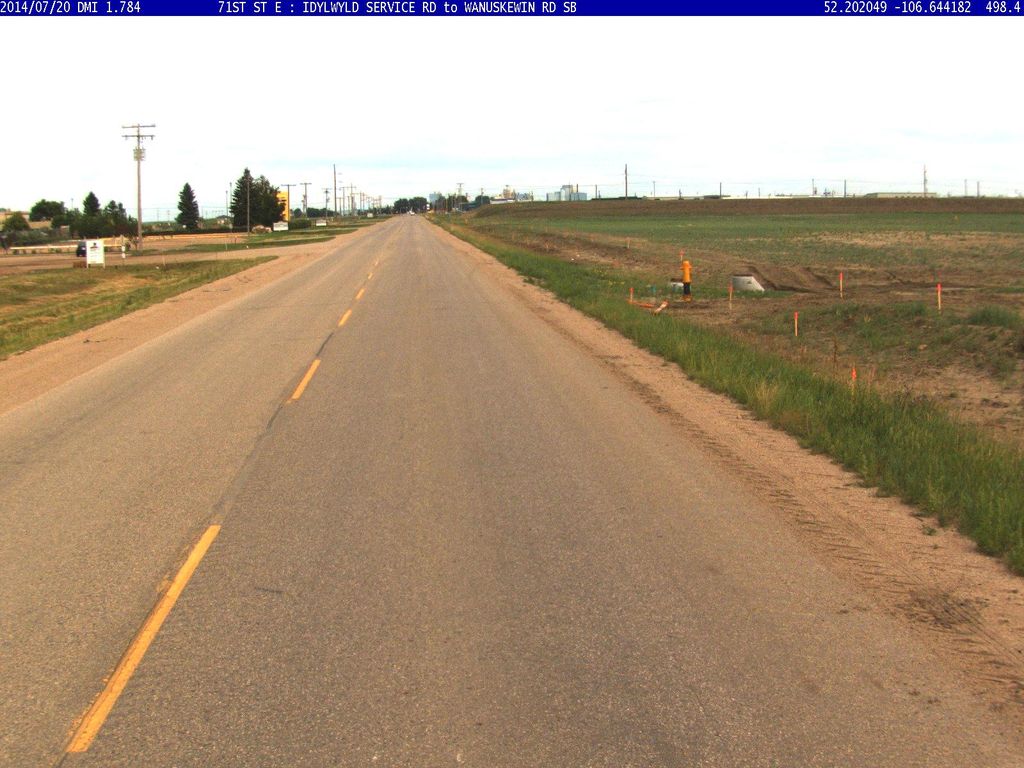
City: saskatoon